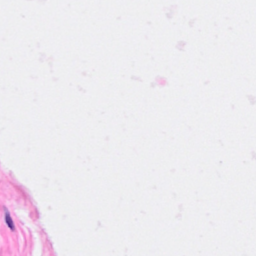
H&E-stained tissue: Breast